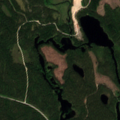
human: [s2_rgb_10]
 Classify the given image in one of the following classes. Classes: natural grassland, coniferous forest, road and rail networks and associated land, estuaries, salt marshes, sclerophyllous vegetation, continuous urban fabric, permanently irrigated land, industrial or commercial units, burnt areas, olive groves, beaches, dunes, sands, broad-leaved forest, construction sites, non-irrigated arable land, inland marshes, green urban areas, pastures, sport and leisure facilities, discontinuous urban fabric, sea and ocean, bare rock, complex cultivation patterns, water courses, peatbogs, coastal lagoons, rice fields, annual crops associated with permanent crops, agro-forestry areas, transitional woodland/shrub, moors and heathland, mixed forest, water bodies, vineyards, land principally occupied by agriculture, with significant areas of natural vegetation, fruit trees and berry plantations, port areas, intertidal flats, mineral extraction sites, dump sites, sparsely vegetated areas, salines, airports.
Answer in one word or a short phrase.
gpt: coniferous forest